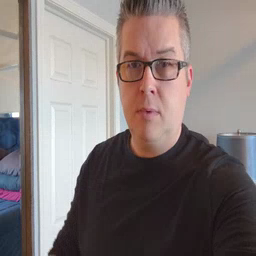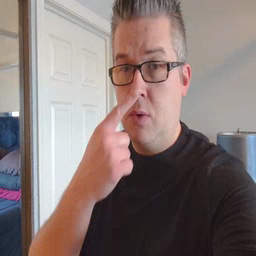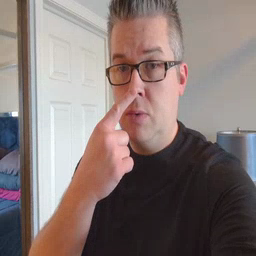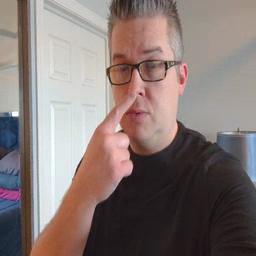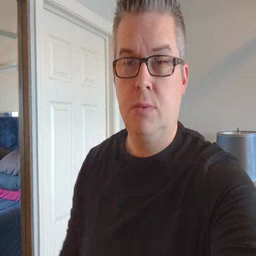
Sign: nose